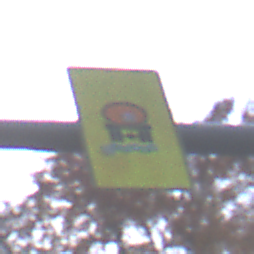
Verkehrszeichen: FahrzeugeMitWassergefaehrdenderLadungOhnePfeilsymbol
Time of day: SunriseSunset
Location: Outdoor (Nature)
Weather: PartlyCloudy
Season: Autumn
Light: Natural